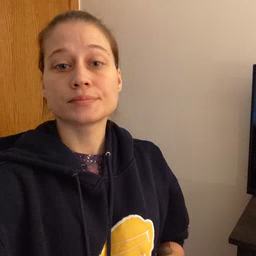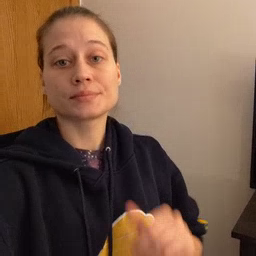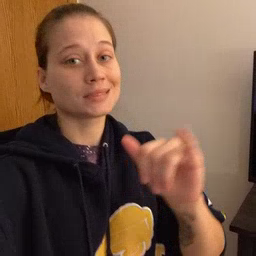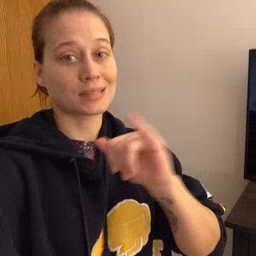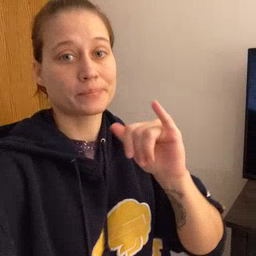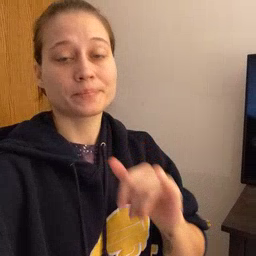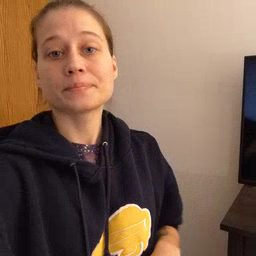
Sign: same